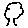
Label: tree